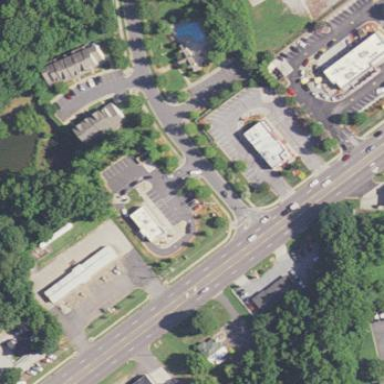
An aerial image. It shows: Commercial area with fast food eatery.